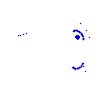
Particle: kaon